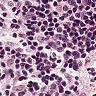
Metastatic tissue present: no